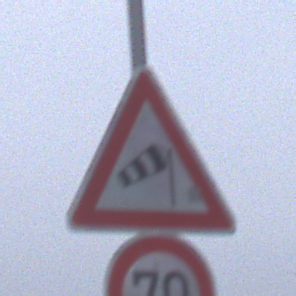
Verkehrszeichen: SeitenwindVonRechts
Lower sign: Geschwindigkeit70
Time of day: MorningAfternoon
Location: Outdoor (Suburban)
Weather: Overcast
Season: NotSpecified
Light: Natural